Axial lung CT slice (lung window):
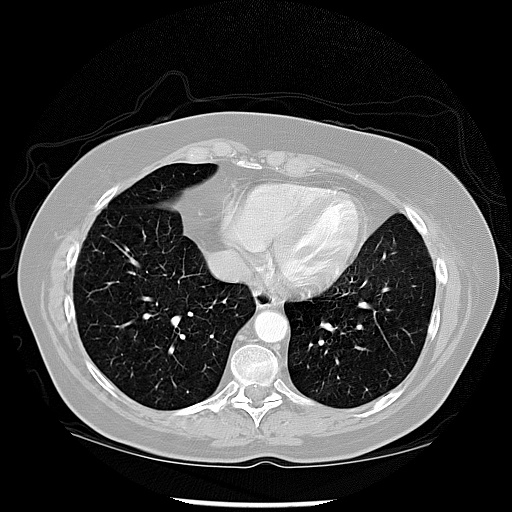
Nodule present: no